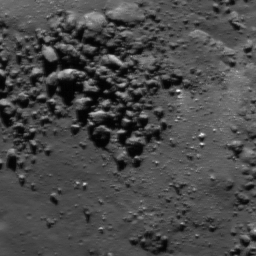
Pit: Rutherfurd 2
Host crater: Rutherfurd
Host type: impact_melt
Lunar coordinates: latitude -60.776, longitude 348.253